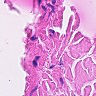
Metastatic tissue present: no